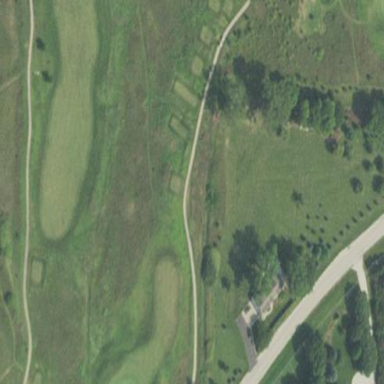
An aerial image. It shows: Rough area on grassy golf course.